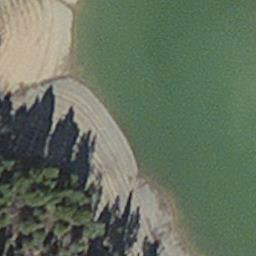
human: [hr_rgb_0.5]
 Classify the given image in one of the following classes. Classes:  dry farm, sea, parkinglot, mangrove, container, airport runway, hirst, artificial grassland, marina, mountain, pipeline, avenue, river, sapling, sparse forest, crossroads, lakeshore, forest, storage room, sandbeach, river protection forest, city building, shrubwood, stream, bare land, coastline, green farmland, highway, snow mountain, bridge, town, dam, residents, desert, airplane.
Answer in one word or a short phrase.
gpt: hirst